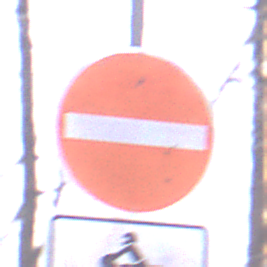
Verkehrszeichen: VerbotDerEinfahrt
Zusatzzeichen unten: EinspurigeFahrzeugeFrei3
Umgebung: Outdoor, Nature
Tageszeit: Midday
Wetter: Overcast
Licht: Natural
Jahreszeit: Autumn
Kontrast: LowContrast